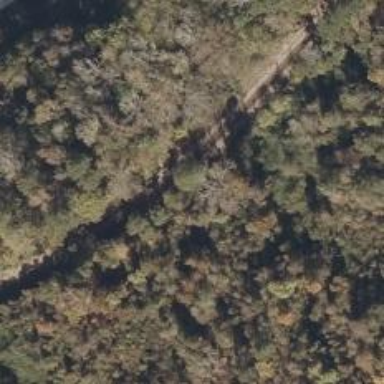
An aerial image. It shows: Railway track.